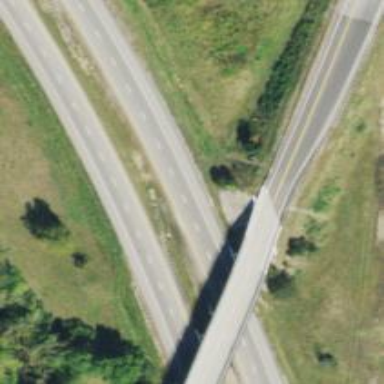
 categorized as trunk highway. This motorway allows high-speed traffic."